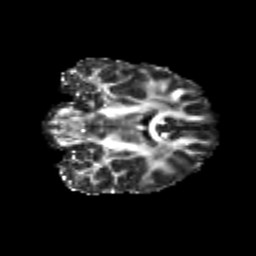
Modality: FA
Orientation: coronal
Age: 24
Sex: male
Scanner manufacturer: siemens
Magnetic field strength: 3 T
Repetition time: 3.5 s
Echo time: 0.113 s